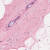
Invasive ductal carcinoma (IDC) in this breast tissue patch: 0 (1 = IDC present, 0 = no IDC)